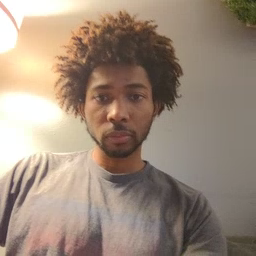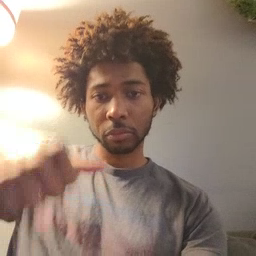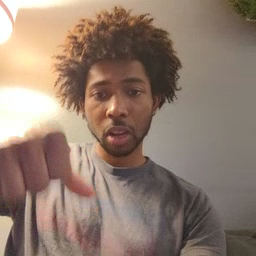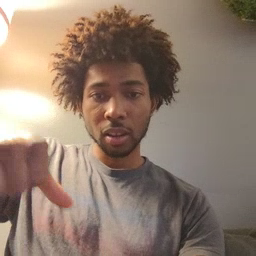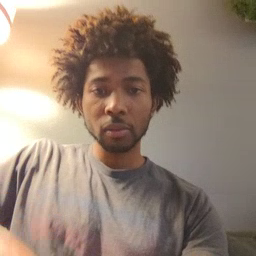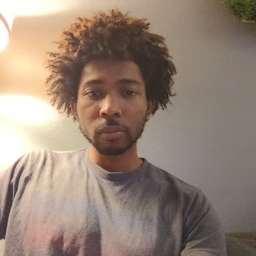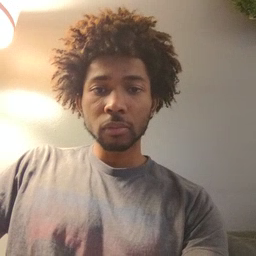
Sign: puzzle